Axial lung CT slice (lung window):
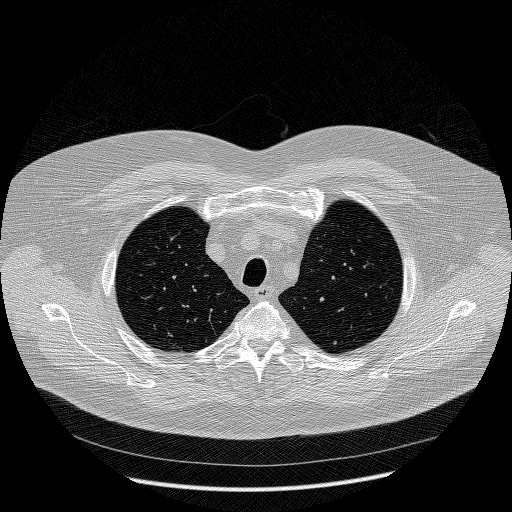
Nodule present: no